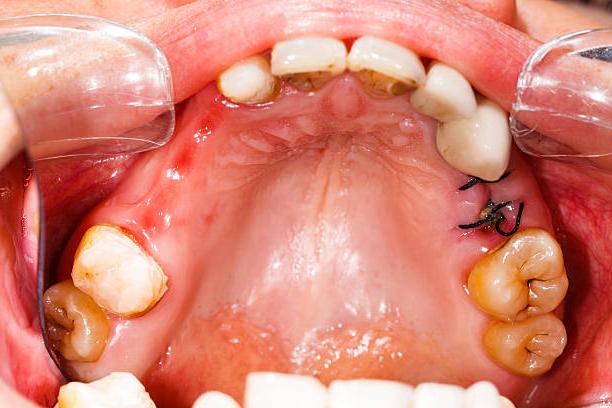
Condition: Gingivitis